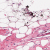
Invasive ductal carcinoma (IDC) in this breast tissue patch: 0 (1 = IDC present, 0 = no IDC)